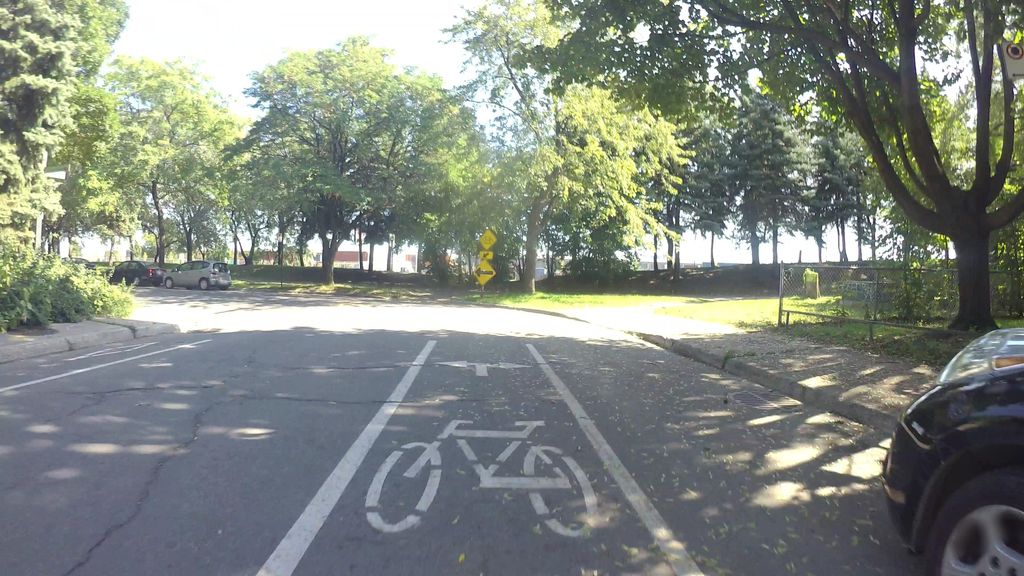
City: montreal